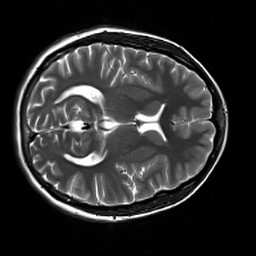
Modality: T2w
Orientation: axial
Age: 21
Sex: female
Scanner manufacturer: siemens
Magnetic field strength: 3 T
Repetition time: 7 s
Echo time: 0.09 s